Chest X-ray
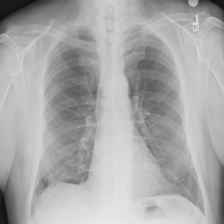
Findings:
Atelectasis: negative
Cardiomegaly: negative
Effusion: negative
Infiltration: negative
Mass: negative
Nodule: negative
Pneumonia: negative
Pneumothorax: negative
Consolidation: negative
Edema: negative
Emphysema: positive
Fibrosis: negative
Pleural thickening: negative
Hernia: negative